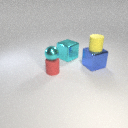
large cyan metal cube behind small red rubber cylinder